Interaction volume radius: 5 \u00c5
Interaction volume height: 15 \u00c5
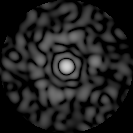
Disorder parameter: 0.8317